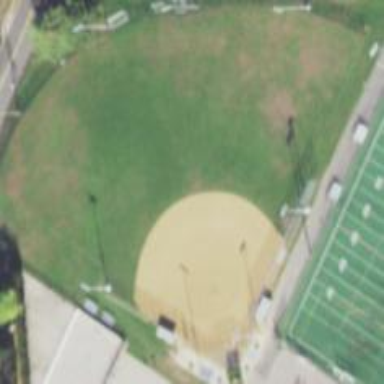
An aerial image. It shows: Baseball pitch for leisure and sports activities.